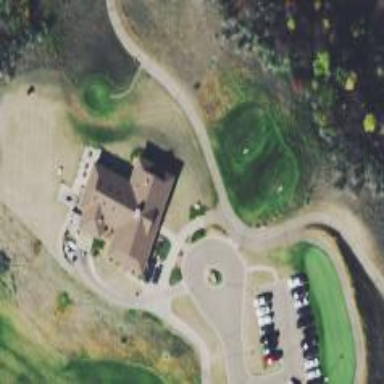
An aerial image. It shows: Path used for both walking and golf.